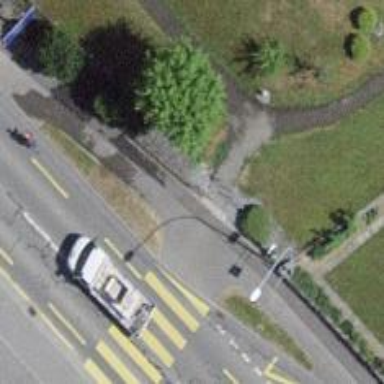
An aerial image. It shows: Cycle barrier.